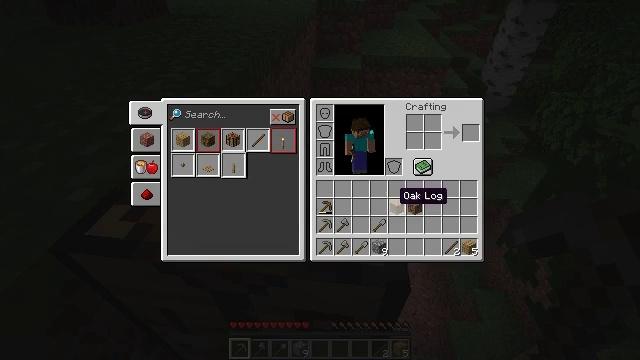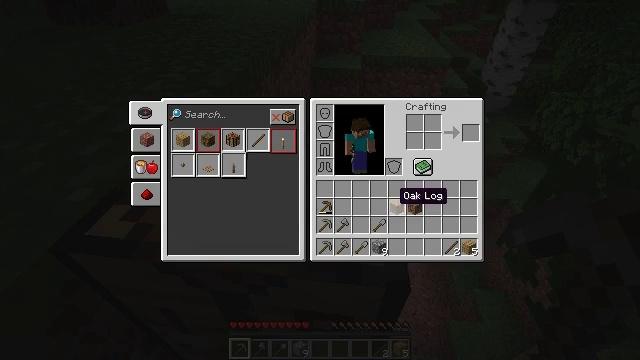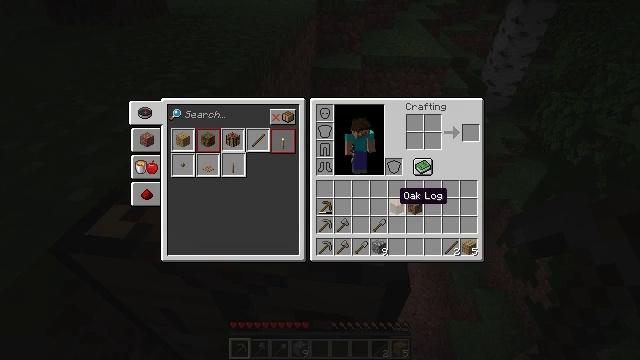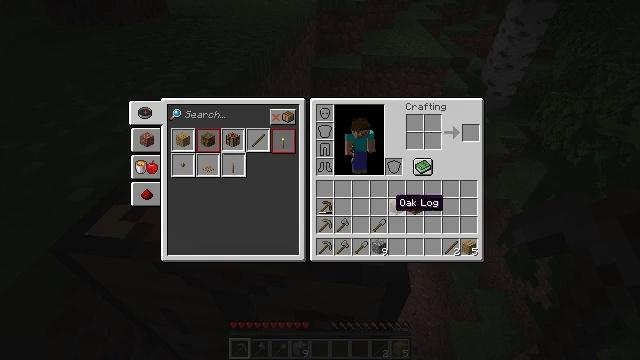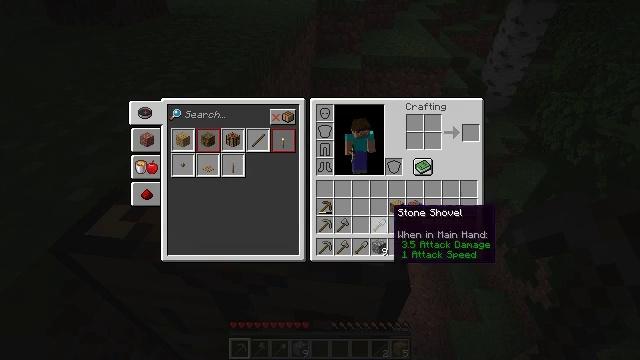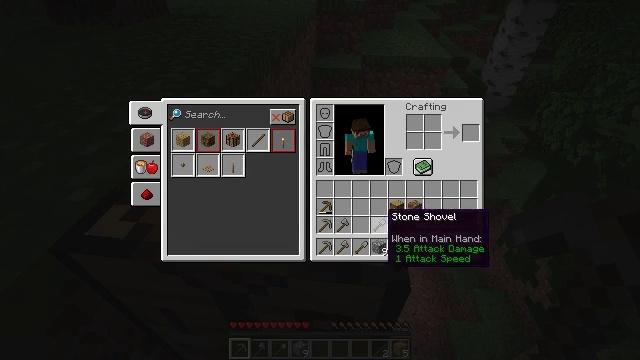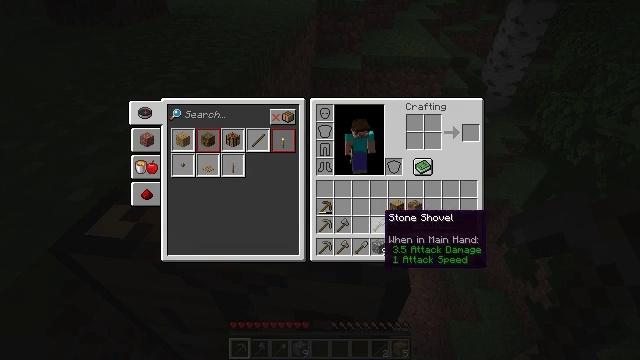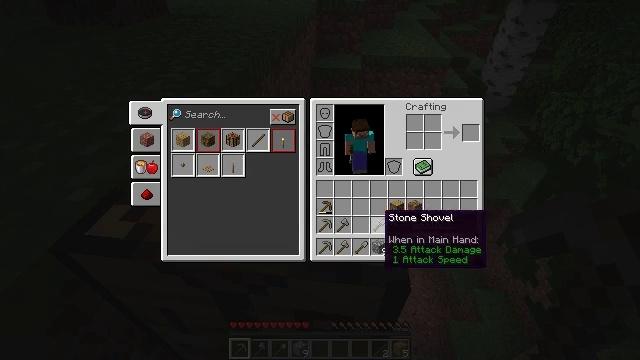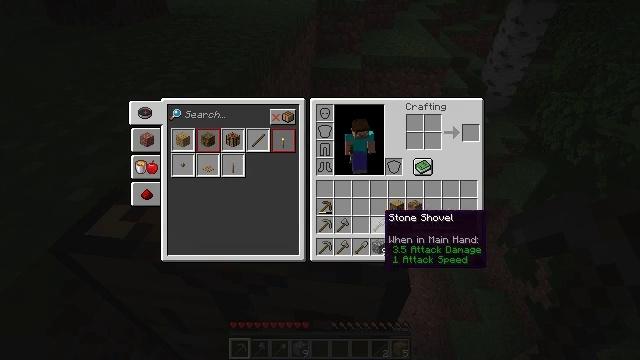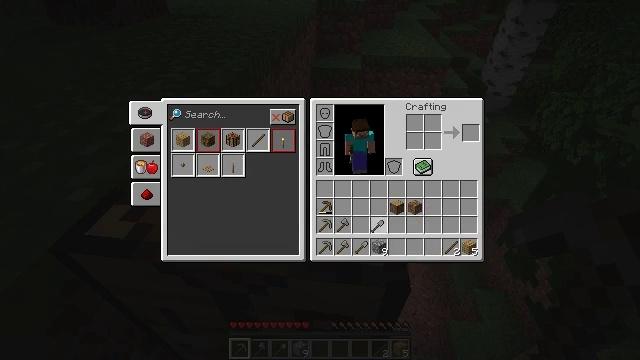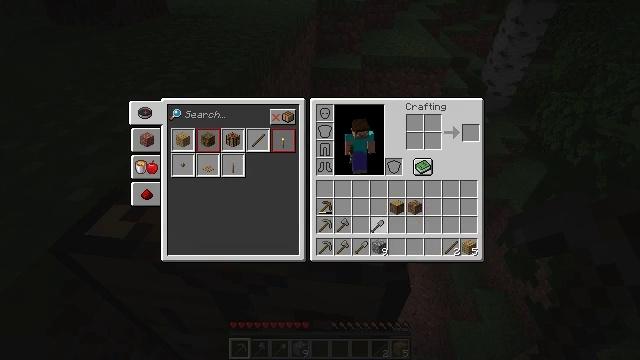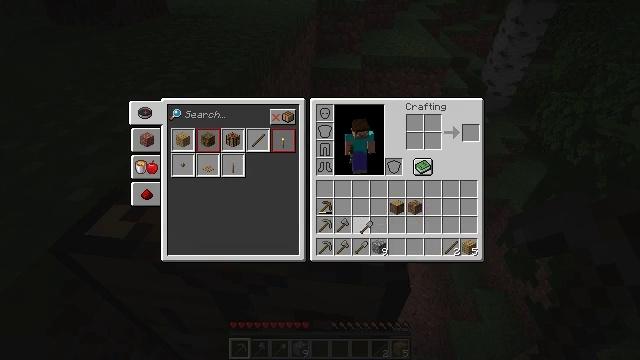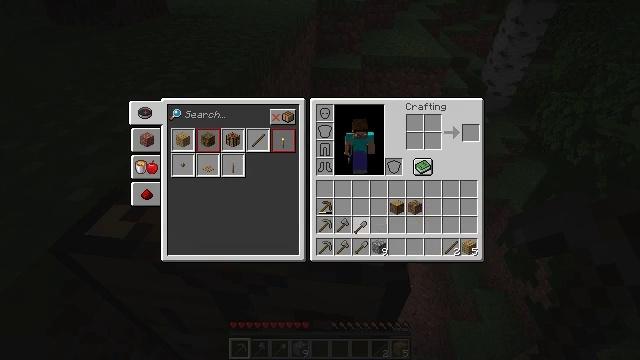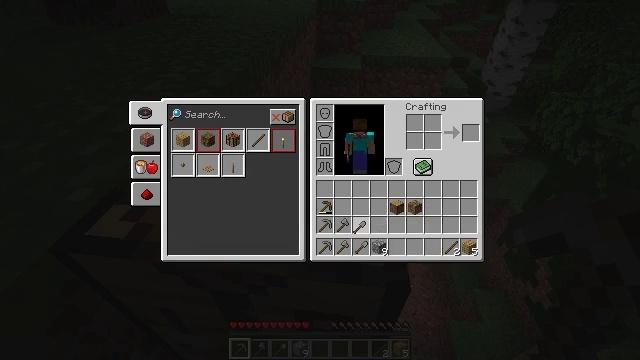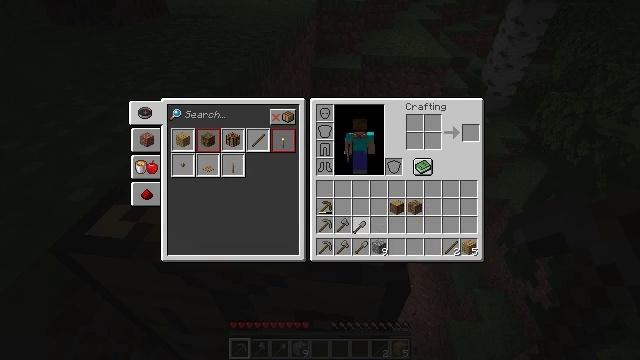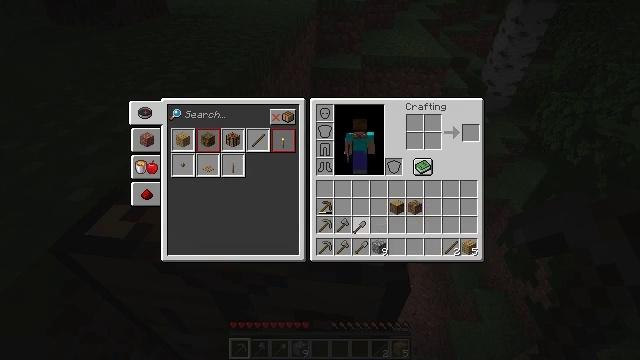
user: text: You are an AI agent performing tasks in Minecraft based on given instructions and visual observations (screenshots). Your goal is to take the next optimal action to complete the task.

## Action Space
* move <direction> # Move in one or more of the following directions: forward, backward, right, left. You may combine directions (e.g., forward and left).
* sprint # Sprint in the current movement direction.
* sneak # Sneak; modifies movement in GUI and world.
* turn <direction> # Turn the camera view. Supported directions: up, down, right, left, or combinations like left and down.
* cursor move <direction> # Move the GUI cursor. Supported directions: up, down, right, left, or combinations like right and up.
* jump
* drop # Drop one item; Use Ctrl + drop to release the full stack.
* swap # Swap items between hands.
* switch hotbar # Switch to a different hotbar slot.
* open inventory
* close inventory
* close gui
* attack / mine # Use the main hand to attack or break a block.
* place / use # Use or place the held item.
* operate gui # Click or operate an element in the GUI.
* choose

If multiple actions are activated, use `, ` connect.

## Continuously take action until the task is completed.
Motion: motion action
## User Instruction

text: Get the crafting table into the inventory.
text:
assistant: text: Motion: no_op
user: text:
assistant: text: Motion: no_op
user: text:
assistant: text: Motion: cursor move down
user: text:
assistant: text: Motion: cursor move down
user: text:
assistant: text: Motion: no_op
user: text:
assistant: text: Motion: no_op
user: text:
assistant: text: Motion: no_op
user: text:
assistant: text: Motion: no_op
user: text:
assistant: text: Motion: operate gui
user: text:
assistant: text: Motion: operate gui
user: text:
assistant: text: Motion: cursor move left
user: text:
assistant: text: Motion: no_op
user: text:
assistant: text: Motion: no_op
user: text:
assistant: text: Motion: no_op
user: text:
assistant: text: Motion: no_op
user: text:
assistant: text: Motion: operate gui
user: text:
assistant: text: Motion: operate gui
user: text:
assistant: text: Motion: no_op
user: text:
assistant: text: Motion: no_op
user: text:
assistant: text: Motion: no_op
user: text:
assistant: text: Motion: no_op
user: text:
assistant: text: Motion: no_op
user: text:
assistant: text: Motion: no_op
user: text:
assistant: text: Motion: no_op
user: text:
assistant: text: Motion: no_op
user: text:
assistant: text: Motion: no_op
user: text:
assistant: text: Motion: turn right
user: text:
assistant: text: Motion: turn right and down
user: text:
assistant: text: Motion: turn right
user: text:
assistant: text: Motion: turn right and down